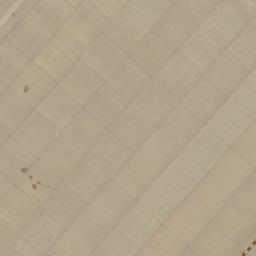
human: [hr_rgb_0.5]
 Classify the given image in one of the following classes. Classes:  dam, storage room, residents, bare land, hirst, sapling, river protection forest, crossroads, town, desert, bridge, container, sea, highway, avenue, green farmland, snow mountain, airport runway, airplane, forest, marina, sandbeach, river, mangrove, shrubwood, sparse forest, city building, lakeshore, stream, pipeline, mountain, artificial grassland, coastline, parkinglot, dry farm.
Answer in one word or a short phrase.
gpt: airport runway